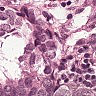
Metastatic tissue present: yes